Question: I have a report viewer that shows a report. But when the report is loaded i can't see the print,refresh buttons. The same thing happens on the server PC when i try to check my reports in the report manager. (Used Chrome,Firefox)
Here is a screenshot the toolbar where the buttons should be.

This my reportviewer starting tag code. (The buttons are all "true" to be visible)
'''
<rsweb:ReportViewer ID="ReportViewer1" runat="server" CssClass="reportviewer" Font-Names="Verdana" BorderColor="Black" ShowBackButton="true" ShowPrintButton="true" ShowRefreshButton="true"
BorderStyle="None" Font-Size="8pt" InteractiveDeviceInfos="(Collection)" WaitMessageFont-Names="Verdana" AsyncRendering="false" SizeToReportContent="true"
WaitMessageFont-Size="14pt" Height="1050px" Width="900px" ProcessingMode="Remote">
'''
I have tried to fix this problem by installing in both my development PC and the server. I tested both local and remote reports but it's the same on both cases.
How can i fix it?
Environment: SQL Server 2012 64 bit; IDE: VISUAL STUDIO 2010;
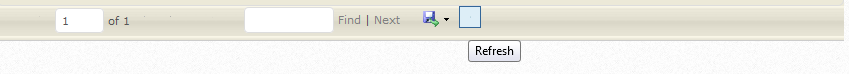
Answer: <URL> is a class in Brian that can print both local and server reports.
Just create a button or a image button and use it like this in the onclick method to print from any browser.
'''
ReportPrintDocument rp = new ReportPrintDocument(ReportViewer1.ServerReport);
rp.Print();
'''